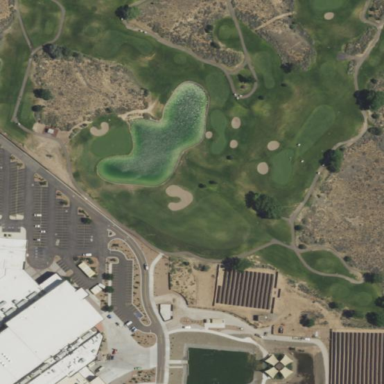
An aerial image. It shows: Grassy area designated as golf fairway.